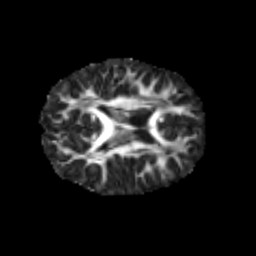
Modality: FA
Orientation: axial
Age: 7
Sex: male
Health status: healthy